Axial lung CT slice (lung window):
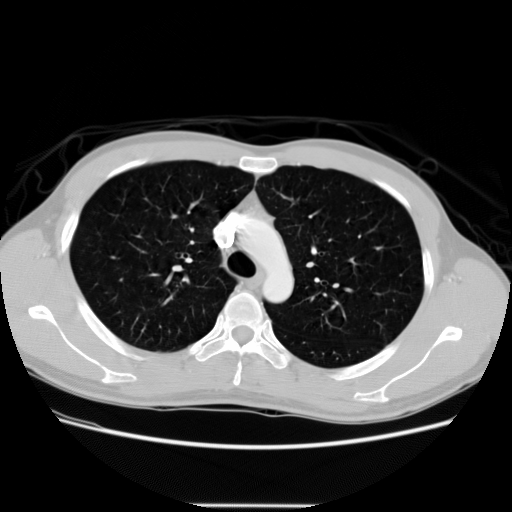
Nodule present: no